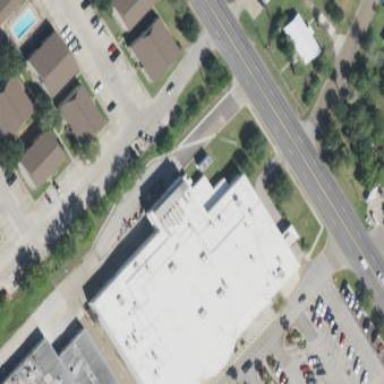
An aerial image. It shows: Supermarket building.